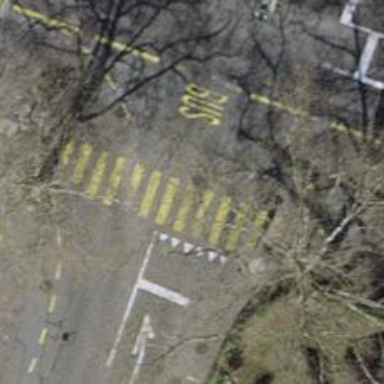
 there are traffic signals and zebra crossing."